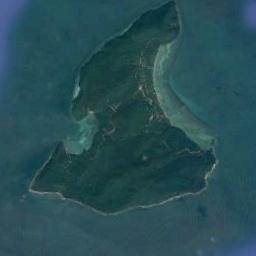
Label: island